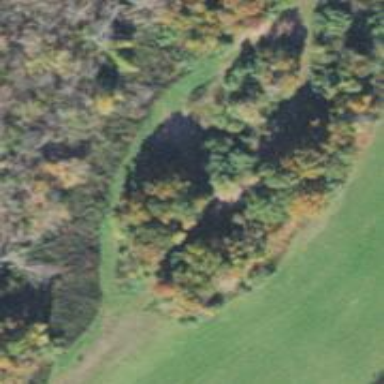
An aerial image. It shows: Beautiful woodland area.